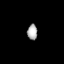
Tissue: prostate
Cell type: Myeloid cells
Senescence score: 0.7154
Nuclear area (px): 154
Mean DAPI intensity: 169.474